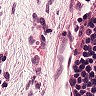
Metastatic tissue present: no